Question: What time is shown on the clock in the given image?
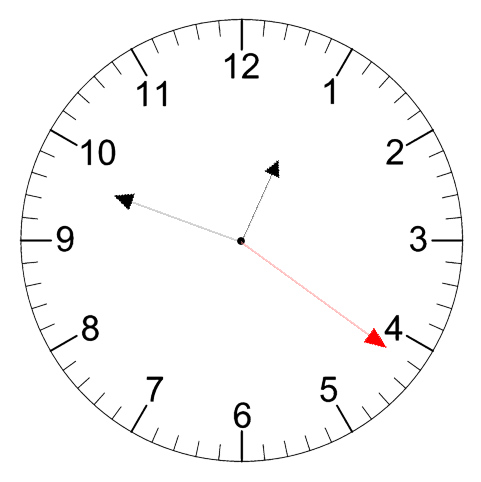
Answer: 12:48:21